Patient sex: M
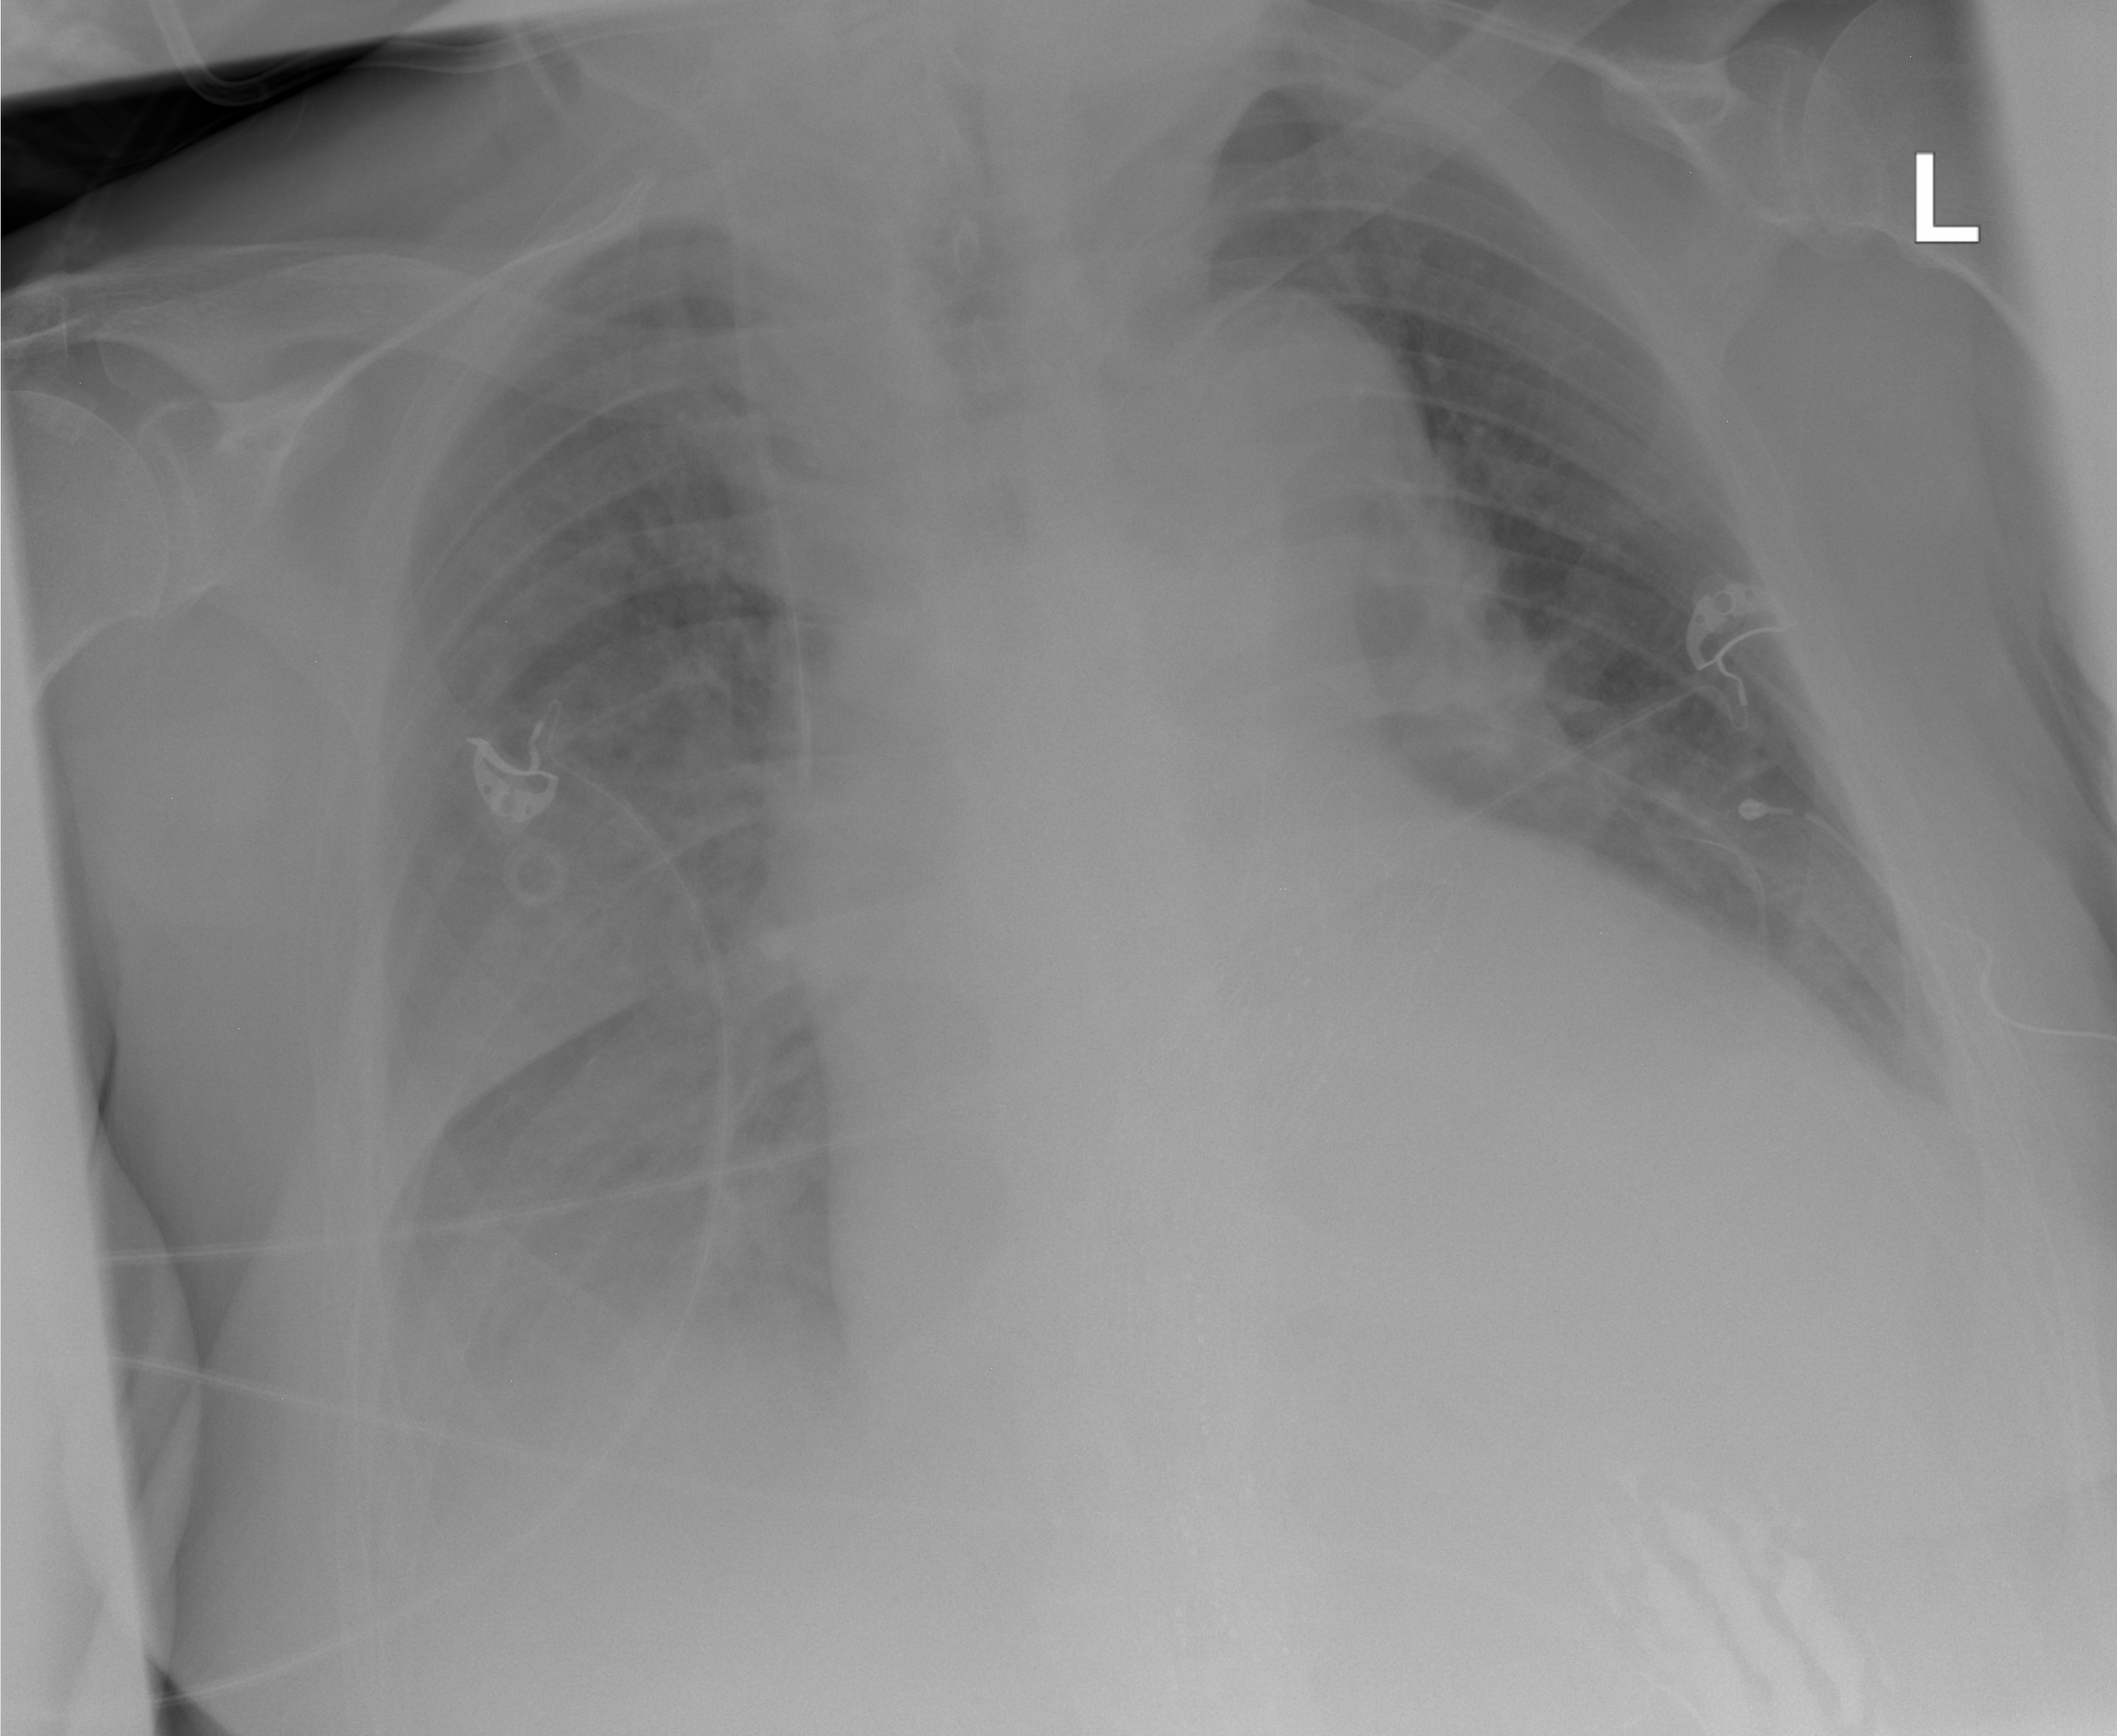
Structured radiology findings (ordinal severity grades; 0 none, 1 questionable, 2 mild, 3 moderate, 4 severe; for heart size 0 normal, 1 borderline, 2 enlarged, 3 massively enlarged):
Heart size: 2
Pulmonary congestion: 2
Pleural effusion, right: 2
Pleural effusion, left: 2
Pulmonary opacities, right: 0
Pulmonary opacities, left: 0
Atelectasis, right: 2
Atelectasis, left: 2